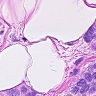
Metastatic tissue present: yes